Question: Alright, I'm lost on this one.
I have a sql database on a LAMP server. On that server is a single database called 'frame' and a single table called 'frame_info' with three columns, 'frame_data'(a BLOB), 'frame_name'(varchar), and 'surgeon_name'(varchar). I am adding the binary data through a rather convoluted path, so I wanted to look at the binary data to make sure it arrived intact (I know visually inspecting binary data can be very misleading, I just wanted to take a look). When I get on to look at my BLOB, I do:
'''
mysql> use frame;
mysql> select frame_name from frame_info;
'''
=========
frame_name
=========
frame 1
=========
()
'''
mysql>select frame_data from frame_info;
'''
the screen displays a bunch of binary data, then should say 'mysql> _'. Instead, all of my characters have been scrambled. This is what selecting the frame_name looks like now:
This is the case for my entire machine. If I use 'quit' to get out of mysql, the rest of my 'LAMP' server uses the same character setup.
How does viewing a file change my entire character profile? How can I fix it?
Thanks in advance!
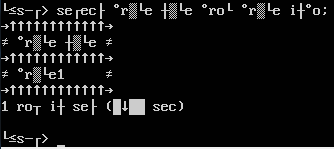
Answer: You're probably running into an issue whereby the binary data has a sequence that your terminal has interpreted as an <URL>, which your terminal does its best to obey.
After you exit mysql, try the 'reset' command to restore your terminal.
You'll probably have more luck using something like <URL> when viewing binary data.